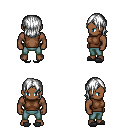
a pixel art fantasy rpg character, male body template, human, dark skin, brown sleeveless shirt, teal pants, white long bangs hairstyle, gray slippers, four views (front, back, left, right), 2x2 character sprite sheet, small pixel art, hard edges, no anti-aliasing